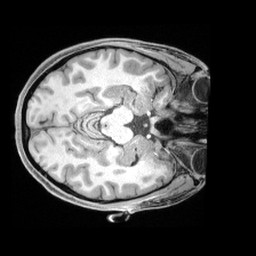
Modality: T1w
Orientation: axial
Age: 27
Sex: female
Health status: healthy
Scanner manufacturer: siemens
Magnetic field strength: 3 T
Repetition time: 2.4 s
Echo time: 0.00194 s